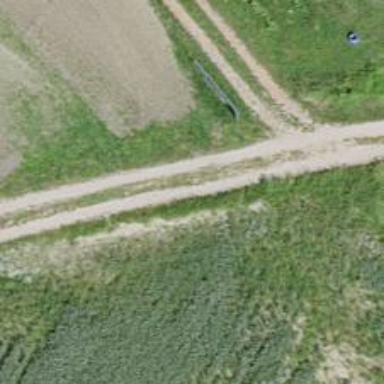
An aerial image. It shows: Dirt track with grade 3 quality.